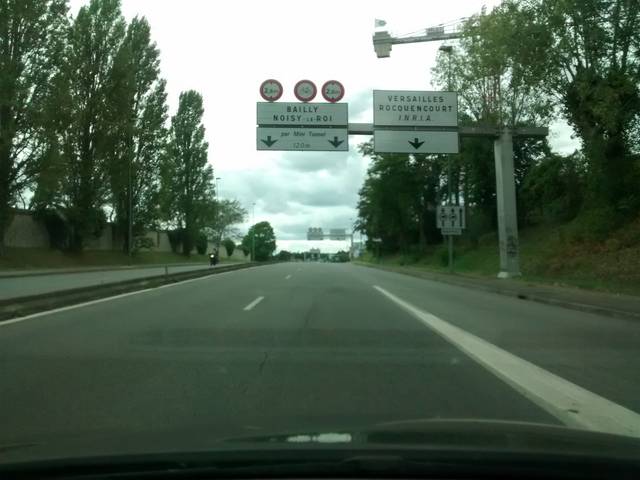
Region: France
Coordinates: 48.836, 2.109